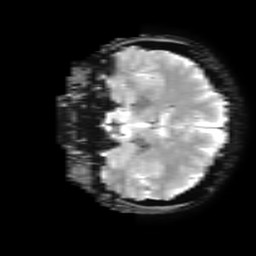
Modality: T2starw
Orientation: coronal
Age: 33
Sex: female
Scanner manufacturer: ge
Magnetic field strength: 3 T
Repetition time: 0.65 s
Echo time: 0.02 s